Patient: sex M, age 53
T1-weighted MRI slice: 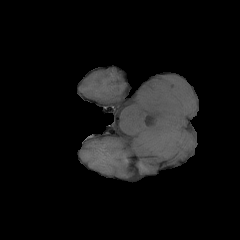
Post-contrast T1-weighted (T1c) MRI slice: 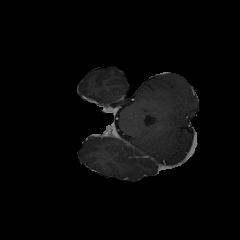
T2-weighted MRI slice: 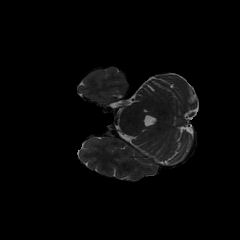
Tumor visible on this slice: no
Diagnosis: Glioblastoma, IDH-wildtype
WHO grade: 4